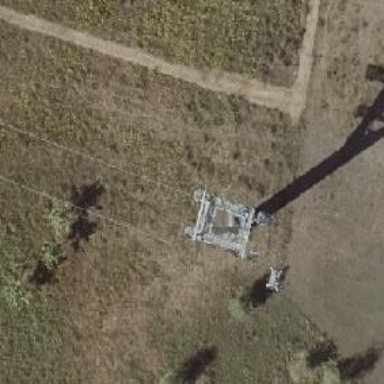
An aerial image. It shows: Pylon for aerialway.